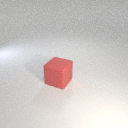
large red rubber cube